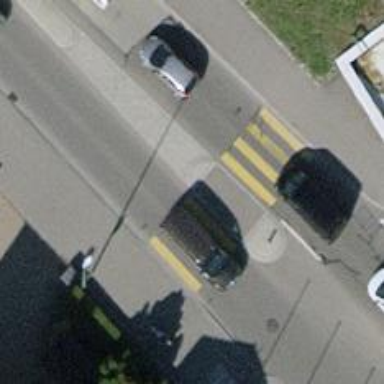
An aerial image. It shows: Kerb barrier.